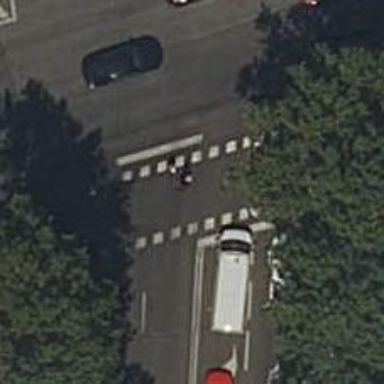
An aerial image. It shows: Crossing with traffic signals.